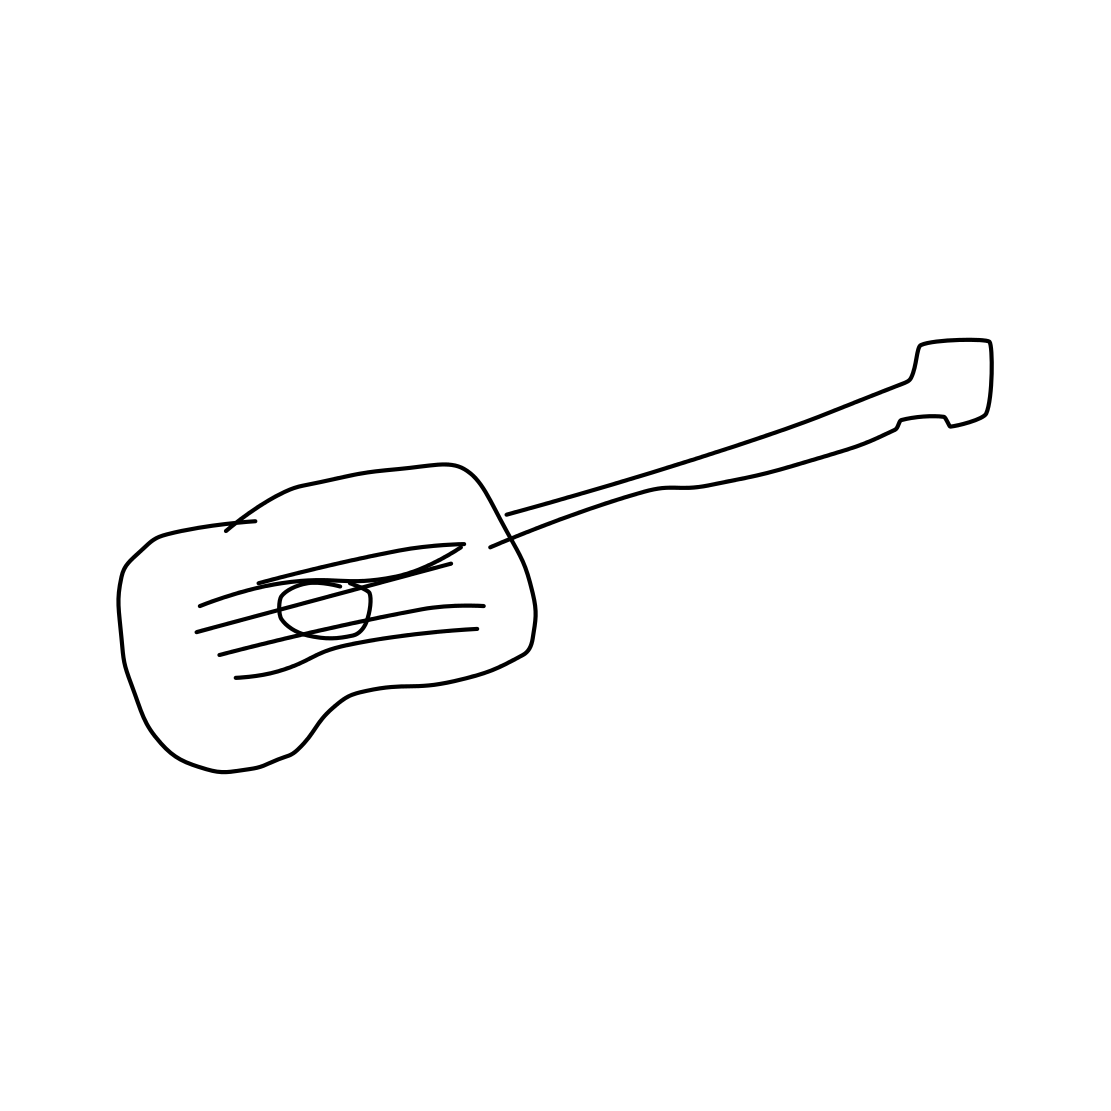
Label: guitar